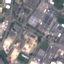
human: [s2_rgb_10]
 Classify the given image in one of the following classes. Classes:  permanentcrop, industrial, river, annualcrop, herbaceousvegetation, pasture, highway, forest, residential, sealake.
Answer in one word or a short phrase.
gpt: Industrial